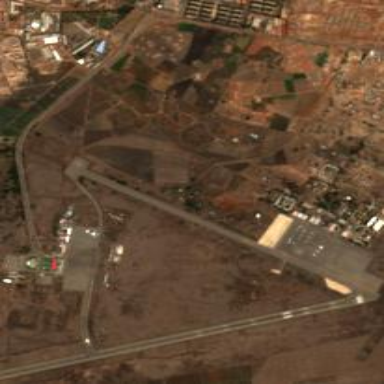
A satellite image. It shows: Area designated as runway within airport.